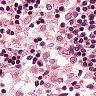
Metastatic tissue present: no